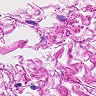
Metastatic tissue present: no